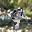
Label: 9